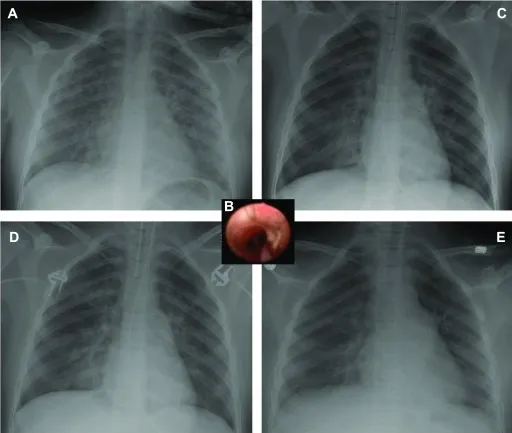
Chest radiographic images of a fourteen year-old patient. . Onset of pulmonary edema at hour 0 (panel
a) and progress at hour 10 (panel
c), hour 17 (panel
d) and resolution of post obstructive pulmonary edema at hour 37 (panel
e). Intraoperative bronchoscopy at hour 1.5 showing pulmonary edema (panel
b).
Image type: medical_photograph (skin_photograph)